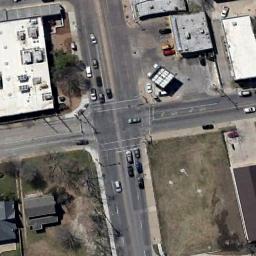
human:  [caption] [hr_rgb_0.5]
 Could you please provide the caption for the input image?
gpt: There are many big trees around the intersection .

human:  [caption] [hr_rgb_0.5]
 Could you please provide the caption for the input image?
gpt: There are many moving and waiting vehicles on the road at the intersection, Many buildings and some trees around the intersection .

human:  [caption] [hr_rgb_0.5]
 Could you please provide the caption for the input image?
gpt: An intersection with normal traffic is between some buildings and green areas .

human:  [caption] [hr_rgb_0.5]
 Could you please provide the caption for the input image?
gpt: There are many buildings beside the intersection .

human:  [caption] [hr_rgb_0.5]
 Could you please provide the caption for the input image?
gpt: There are some buildings and bare lawns beside the intersection .